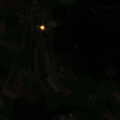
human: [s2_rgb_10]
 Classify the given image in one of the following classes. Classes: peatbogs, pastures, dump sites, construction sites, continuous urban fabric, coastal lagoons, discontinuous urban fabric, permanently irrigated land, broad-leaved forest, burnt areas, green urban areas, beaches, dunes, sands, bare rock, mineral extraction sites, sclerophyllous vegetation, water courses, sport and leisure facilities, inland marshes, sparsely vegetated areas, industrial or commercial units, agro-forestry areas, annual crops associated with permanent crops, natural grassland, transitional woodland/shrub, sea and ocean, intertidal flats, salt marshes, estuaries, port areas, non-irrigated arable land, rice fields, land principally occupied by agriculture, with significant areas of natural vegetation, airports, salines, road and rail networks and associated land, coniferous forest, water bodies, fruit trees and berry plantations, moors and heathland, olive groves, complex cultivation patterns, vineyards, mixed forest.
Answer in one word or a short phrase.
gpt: discontinuous urban fabric, non-irrigated arable land, coniferous forest, mixed forest